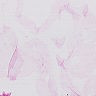
Metastatic tissue present: no